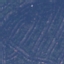
Land use / land cover: Residential